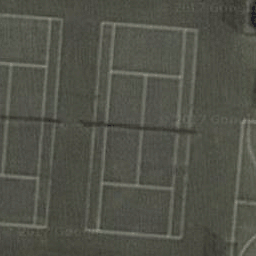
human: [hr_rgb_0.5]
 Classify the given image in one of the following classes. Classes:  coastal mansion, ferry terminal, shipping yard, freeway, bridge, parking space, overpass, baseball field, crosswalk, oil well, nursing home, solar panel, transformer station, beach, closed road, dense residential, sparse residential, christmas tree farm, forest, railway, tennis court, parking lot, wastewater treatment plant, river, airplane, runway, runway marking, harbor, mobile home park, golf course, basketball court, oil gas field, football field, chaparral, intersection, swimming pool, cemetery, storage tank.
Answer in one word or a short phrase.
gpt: tennis court